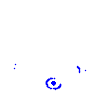
Particle: electron